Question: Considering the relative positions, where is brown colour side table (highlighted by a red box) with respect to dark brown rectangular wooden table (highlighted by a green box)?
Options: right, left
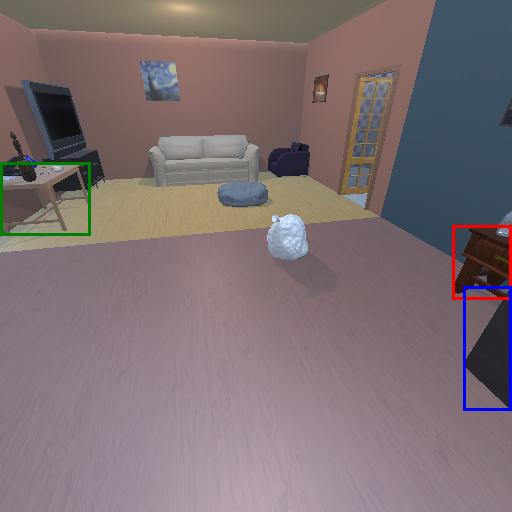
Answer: right